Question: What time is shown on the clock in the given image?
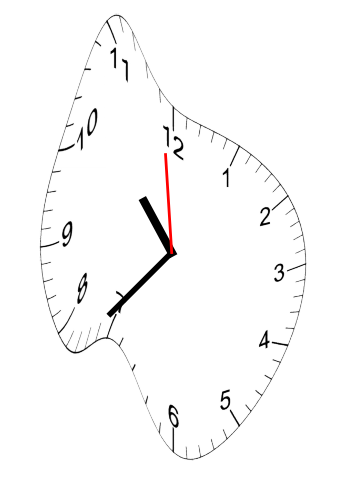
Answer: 10:36:59